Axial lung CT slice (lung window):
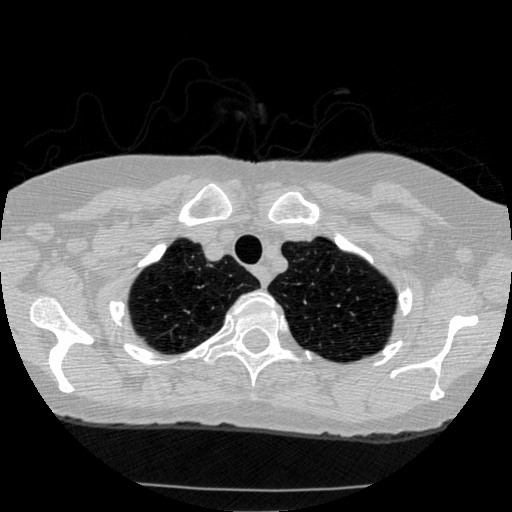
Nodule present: no